Question: I am having some issues / confusion and I am stuck as to where to go from here.
I am experimenting with using Javascript to create tables for my data, and then to display them in HTML. I have created the HTML table without a drama, but the JS one I am having trouble with.
Here is a picture of my expected output:

from here, I have the following code to draw the table. However, I can only get up to the 7th row before I get stuck on how to finish the table.
I have read a lot of references and I can not figure out how to do it!
Here is my code so far:
'''
function drawTable3() {
var input = document.createElement("input");
var tr = document.createElement("tr");
var td = document.createElement("td");
var div = document.getElementById("dropper")
//create table
var drawTable = document.createElement("table");
drawTable.id = "dropperTable";
drawTable.className = "tg";
div.appendChild(drawTable);
var table = document.getElementById("dropperTable");
var input = document.createElement("input");
input.id = "D" + [i] + "Size";
input.type = "number";
//Create Head Elements
for ( var i = 0; i < 3; i++ ) {
var createHead = document.createElement("th");
if ( i == 0) {
createHead.innerHTML = "";
} else if ( i == 1) {
createHead.innerHTML = "Dropper Duct Size";
} else if ( i == 2) {
createHead.innerHTML = "Dropper Duct Capacity";
}
table.appendChild(createHead);
}
for ( var i = 1; i < 7 ; i++ ) {
var rowCount = table.rows.length;
var row = table.insertRow(rowCount);
var cell1 = row.insertCell(0);
var dropperName = document.createElement("output");
dropperName.id = "D" + [i] + "Size";
dropperName.innerHTML = "Dropper Duct Side " + [i];
cell1.appendChild(dropperName);
var cell2 = row.insertCell(1);
var dropperInput = document.createElement("input");
dropperInput.type = "number";
dropperInput.id = "D" + [i] + "Capacity";
cell2.appendChild(dropperInput);
var cell3 = row.insertCell(2);
var dropperOutput = document.createElement("output");
dropperOutput.id = "D" + [i] + "Capacity";
cell3.appendChild(dropperOutput);
}
}
drawTable3();
'''
'''
.tg {
border-collapse:collapse;
border-spacing:0;
text-align: center;
}
.tg td{
font-family:Arial, sans-serif;
font-size:14px;
font-weight:normal;
padding:10px 5px;
border-style:solid;
border-width:1px;
overflow:hidden;
word-break:normal;
text-align: center;
}
.tg th{
font-family:Arial, sans-serif;
font-size:14px;
font-weight:normal;
padding:10px 5px;
border-style:solid;
border-width:1px;
overflow:hidden;
word-break:normal;
text-align: center;
vertical-align: top;
}
.tg .tg-s6z2{
text-align:center
}
.smallInput {
width: 50px;
text-align: center;
}
.roomIdent {
}
.factors {
text-align: center;
width: 80px;
}
.factors2 {
text-align: center;
width: 150px;
}
.tg2 {
border-top-style: none;
border-right-style: none;
border-bottom-style: none;
border-left-style: none;
border-top-color: #FFF;
border-right-color: #FFF;
border-bottom-color: #FFF;
border-left-color: #FFF;
}
'''
'''
<div id="dropper"></div>
'''
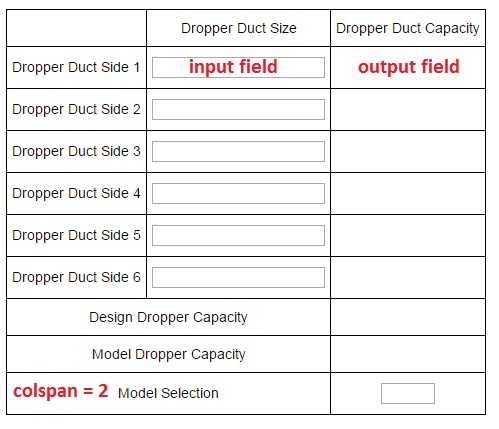
Answer: Some comments on your code:
'''
function drawTable3() {
var input = document.createElement("input");
var tr = document.createElement("tr");
var td = document.createElement("td");
'''
and aren't used anywhere, is re-initialised later.
'''
var div = document.getElementById("dropper")
//create table
var drawTable = document.createElement("table");
drawTable.id = "dropperTable";
drawTable.className = "tg";
div.appendChild(drawTable);
var table = document.getElementById("dropperTable");
'''
You already have a reference to the table as , so why not call it from the start? Anyway, the above is equivalent to:
'''
var table = drawTable;
'''
.
'''
var input = document.createElement("input");
'''
You already created an input above and assigned it to , this replaces it with another input.
'''
input.id = "D" + [i] + "Size";
'''
hasn't been assigned a value yet (it's declared lower down so it exists as a variable), so its value is . The expression '[i]' will create the array '[undefined]' that is then converted to a string because of the '+' operators and other values in the expression being strings, returning an empty string. So the ID assigned is:
'''
'DSize'
'''
.
input.type = "number";
'''
//Create Head Elements
for ( var i = 0; i < 3; i++ ) {
var createHead = document.createElement("th");
if ( i == 0) {
createHead.innerHTML = "";
} else if ( i == 1) {
createHead.innerHTML = "Dropper Duct Size";
} else if ( i == 2) {
createHead.innerHTML = "Dropper Duct Capacity";
}
table.appendChild(createHead);
}
'''
The above could be a bit more concise if you use an array for the values and assign them based on the value if . Also, if you are just setting a text value, probably better to insert a text node:
'''
var headCellValues = ['','Dropper Duct Size','Dropper Duct Capacity'];
for ( var i = 0; i < 3; i++ ) {
var createHead = document.createElement("th");
createHead.appendChild(document.createTextNode(headCellValues[i]));
table.appendChild(createHead);
}
'''
.
'''
for ( var i = 1; i < 7 ; i++ ) {
var rowCount = table.rows.length;
var row = table.insertRow(rowCount);
'''
This seems to be the only place that is used. To append a row using , provide a value of -1:
'''
var row = table.insertRow(-1);
'''
.
'''
var cell1 = row.insertCell(0);
var dropperName = document.createElement("output");
dropperName.id = "D" + [i] + "Size";
'''
Here again, '[1]' creates an array that is then converted to a string. Just use to get say "D0Size":
'''
dropperName.id = "D" + i + "Size";
'''
.
'''
dropperName.innerHTML = "Dropper Duct Side " + [i];
'''
Same here, use:
'''
dropperName.innerHTML = "Dropper Duct Side " + i;
dropperName.appendChild(document.createTextNode("Dropper Duct Side " + i));
'''
The same should be applied to the rest of the code. You might consider cloning entire rows as it's faster than creating all the elements one by one, or making separate functions to create each type of row. It seems that the header and footer parts can be HTML, and only the intervening rows need to be dynamically created.
'''
cell1.appendChild(dropperName);
var cell2 = row.insertCell(1);
var dropperInput = document.createElement("input");
dropperInput.type = "number";
dropperInput.id = "D" + [i] + "Capacity";
cell2.appendChild(dropperInput);
var cell3 = row.insertCell(2);
var dropperOutput = document.createElement("output");
dropperOutput.id = "D" + [i] + "Capacity";
cell3.appendChild(dropperOutput);
}
}
drawTable3();
'''